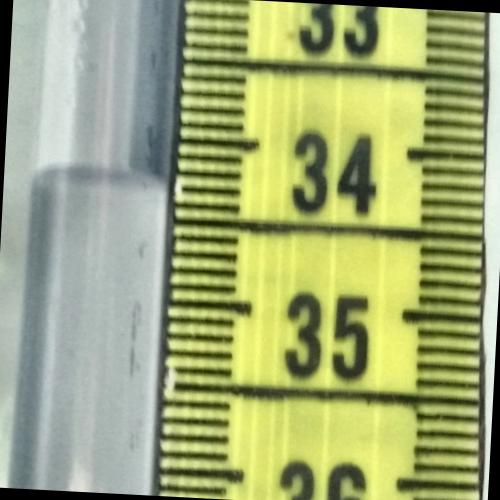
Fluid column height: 34.3 cm